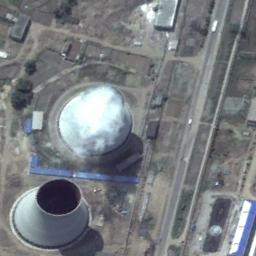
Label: thermal_power_station